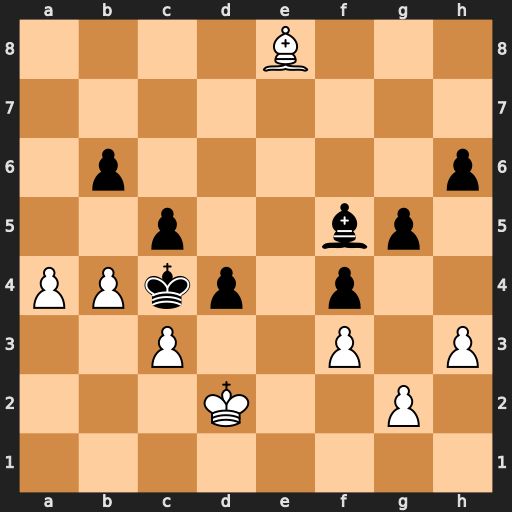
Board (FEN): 4B3/8/1p5p/2p2bp1/PPkp1p2/2P2P1P/3K2P1/8
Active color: w
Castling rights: -
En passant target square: -
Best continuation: Bf7+ Be6 Bxe6#